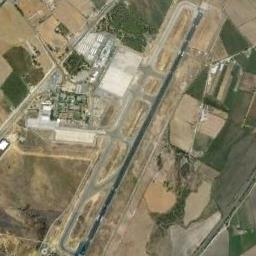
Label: airport